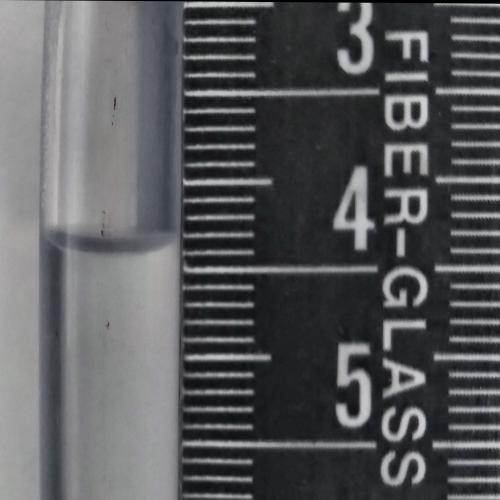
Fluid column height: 4.4 cm